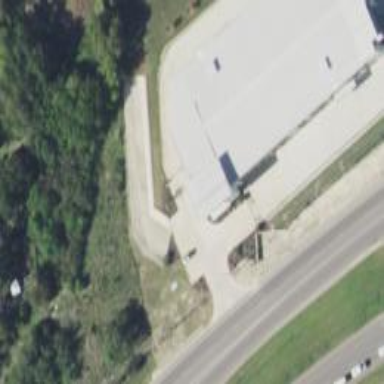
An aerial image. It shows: Building used for storage rental.